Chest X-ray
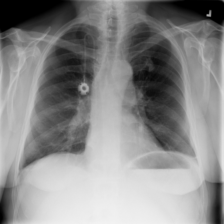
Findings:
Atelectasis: negative
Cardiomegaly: negative
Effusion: negative
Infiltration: negative
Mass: negative
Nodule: negative
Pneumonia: negative
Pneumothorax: negative
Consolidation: negative
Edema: negative
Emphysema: negative
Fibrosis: negative
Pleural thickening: negative
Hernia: negative